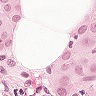
Metastatic tissue present: yes